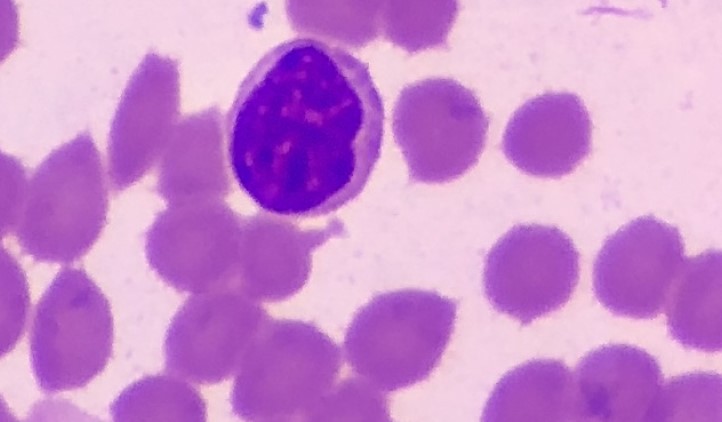
White blood cell type: Lymphocyte